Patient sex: M
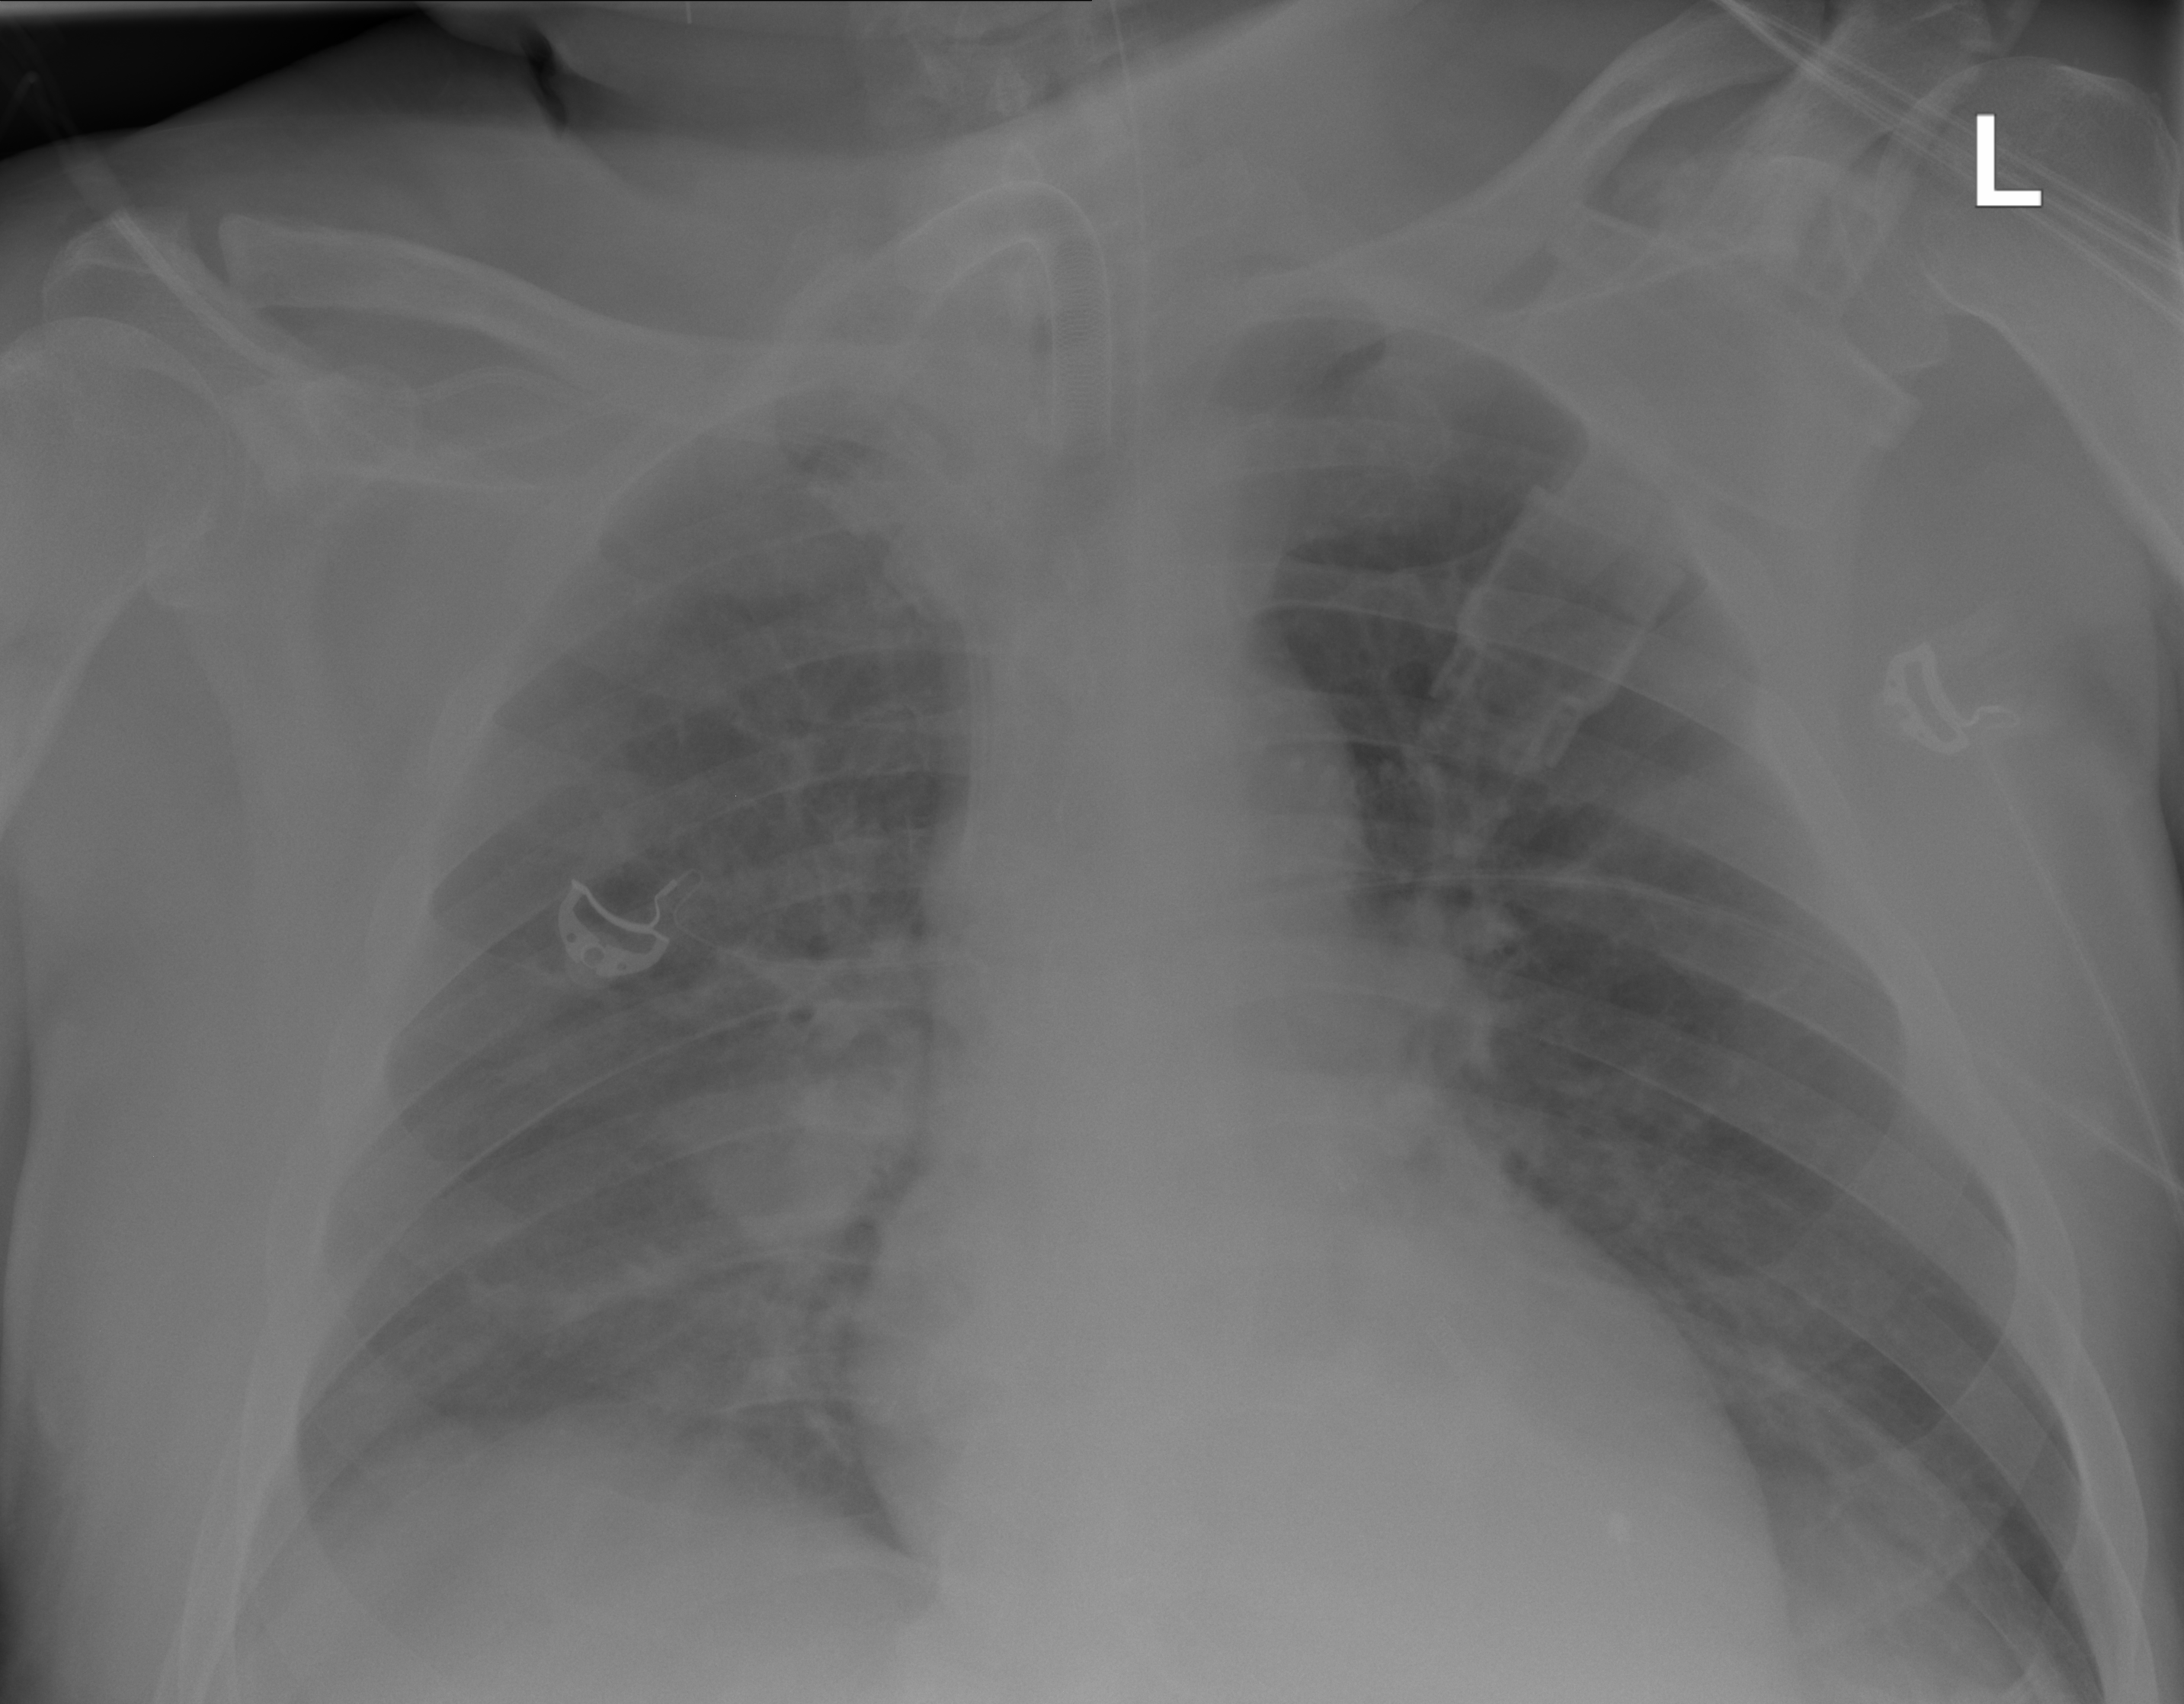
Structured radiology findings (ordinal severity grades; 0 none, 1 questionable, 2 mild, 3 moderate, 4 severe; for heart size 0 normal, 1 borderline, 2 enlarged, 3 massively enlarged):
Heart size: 0
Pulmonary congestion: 0
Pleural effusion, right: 2
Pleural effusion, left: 2
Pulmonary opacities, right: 2
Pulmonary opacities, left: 0
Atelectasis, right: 0
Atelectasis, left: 0